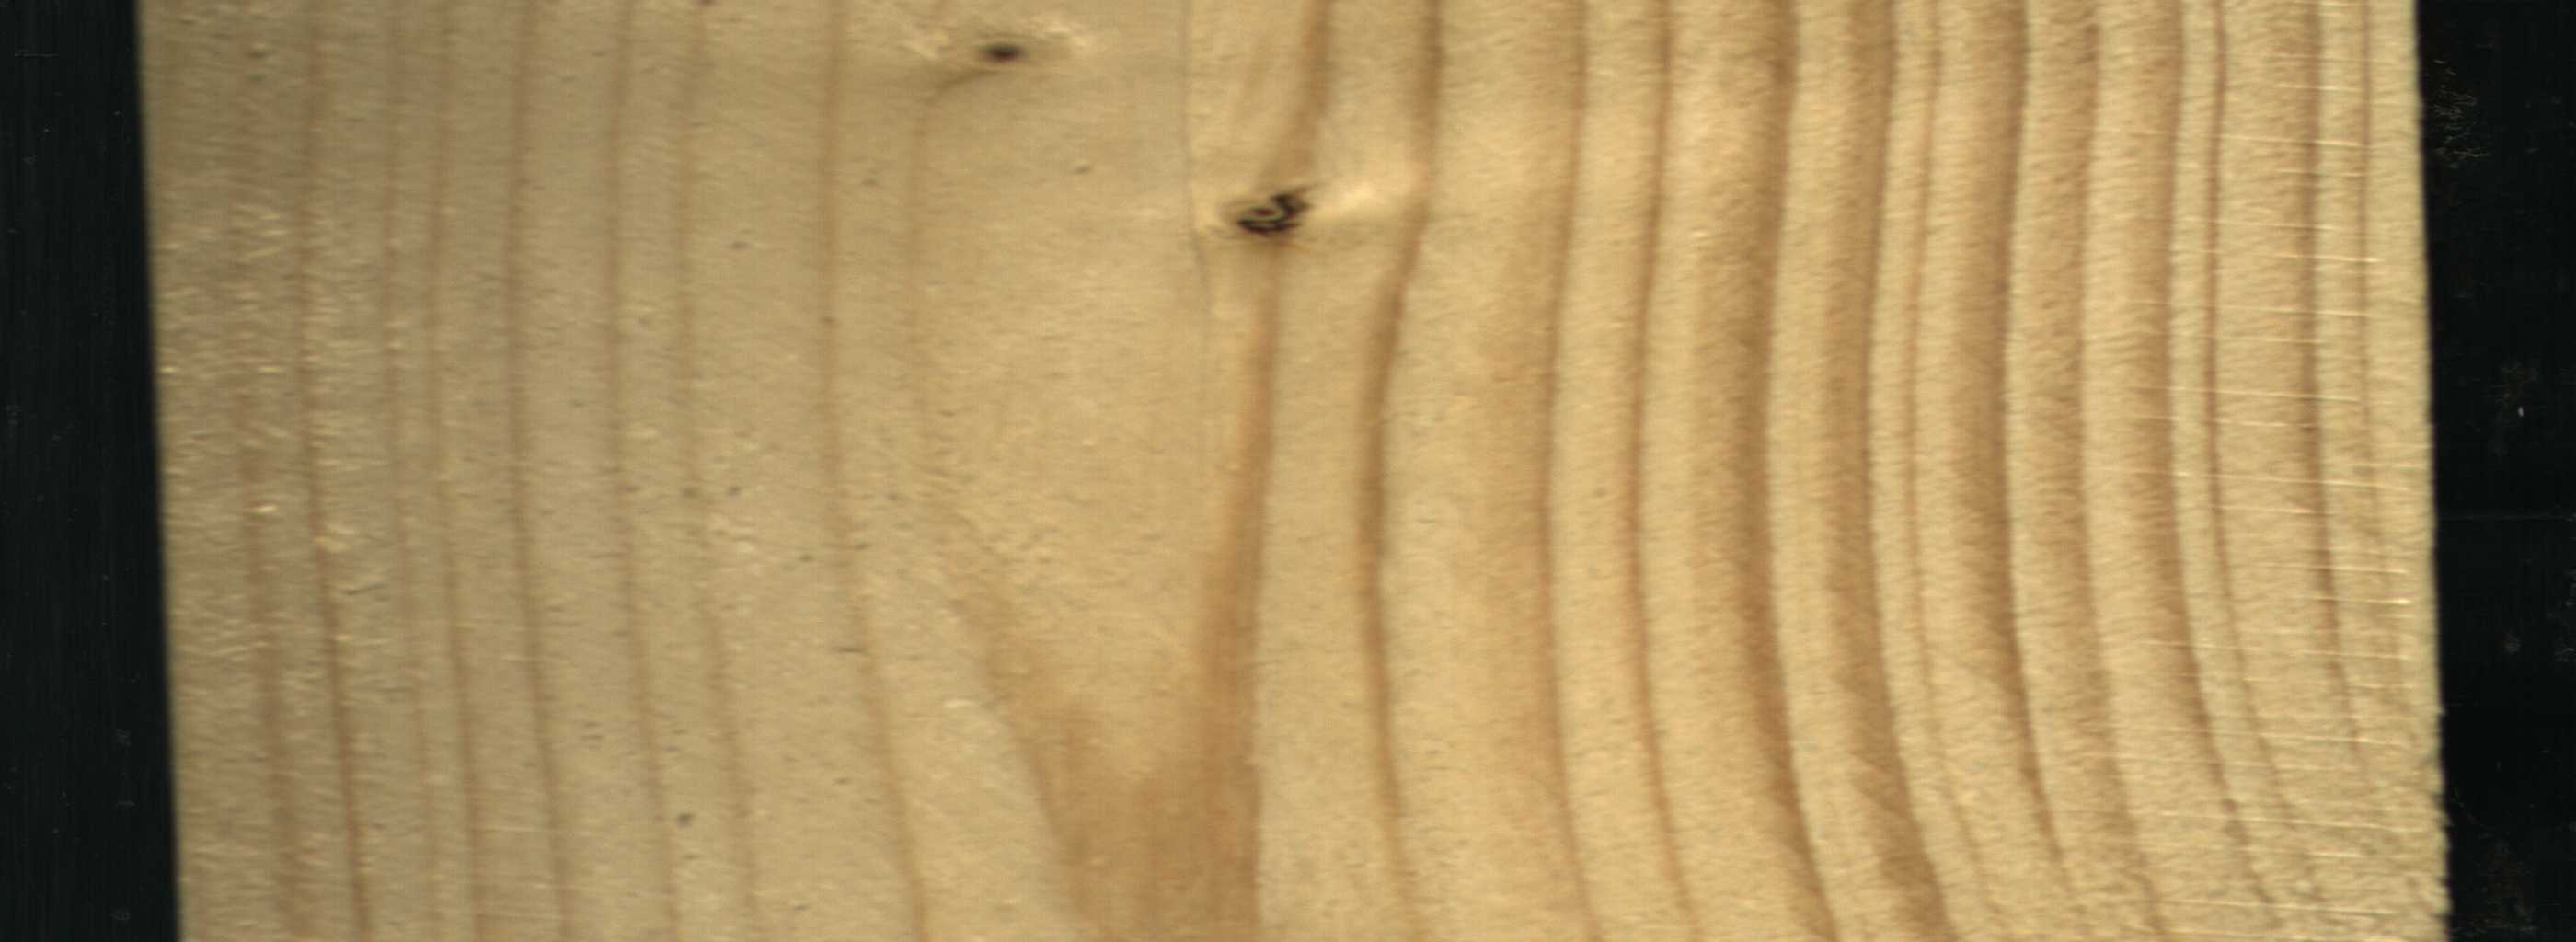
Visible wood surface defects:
Dead_Knot
Live_Knot